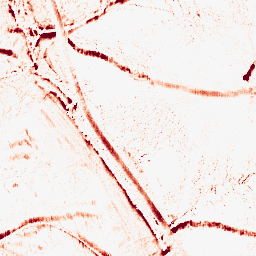
Category: morphological
Decomposition family: morphological_ellipse
Decomposition parameters: operation: opening
width: 10
height: 5
Upsampling method: quadratic
Upsampling parameters: scale: 8
Upsampling scale: 8